Question: I am using twilio sdk to integrate sms verification with my android app, twilio asks me to register hash signature of my app and non of ways to generate hash signature worked, always says it is invalid hash signature
this is the path that twilio wants the hash signature

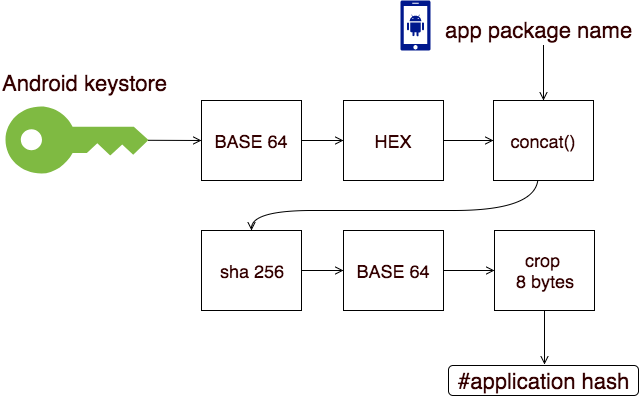
Answer: User below command in terminal of android studio to generate release key hash
'''
keytool -exportcert -alias [aliasname] -keystore [your app keystore path] | openssl sha1 -binary | openssl base64
'''
And below code in your project to get development key hash
'''
try {
android.content.pm.PackageInfo info = getPackageManager().getPackageInfo(
"com.apps.sonictonic",
android.content.pm.PackageManager.GET_SIGNATURES);
for (android.content.pm.Signature signature : info.signatures) {
java.security.MessageDigest md = java.security.MessageDigest.getInstance("SHA");
md.update(signature.toByteArray());
android.util.Log.d("KeyHash", "KeyHash:" + android.util.Base64.encodeToString(md.digest(),
android.util.Base64.DEFAULT));
}
} catch (android.content.pm.PackageManager.NameNotFoundException e) {
} catch (java.security.NoSuchAlgorithmException e) {
}
'''